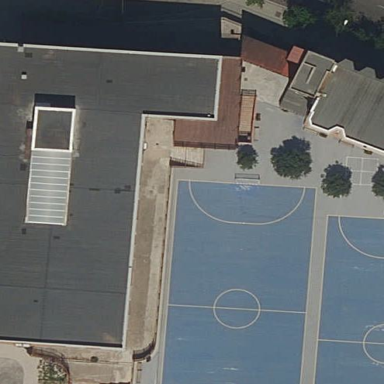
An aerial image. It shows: School building.